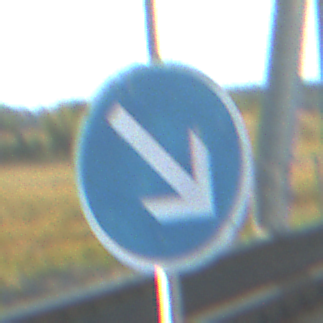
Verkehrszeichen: VorgeschriebeneVorbeifahrtRechts
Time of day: SunriseSunset
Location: Outdoor (RoadRail)
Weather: Clear
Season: NotSpecified
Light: Natural